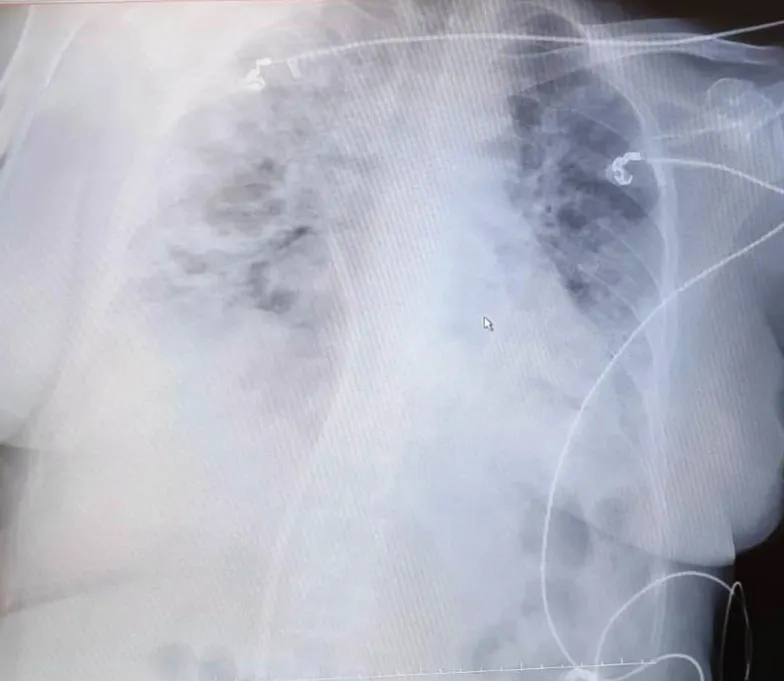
Chest X-ray revealed widespread bilateral alveolo-interstitial infiltrates.
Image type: radiology (x_ray)